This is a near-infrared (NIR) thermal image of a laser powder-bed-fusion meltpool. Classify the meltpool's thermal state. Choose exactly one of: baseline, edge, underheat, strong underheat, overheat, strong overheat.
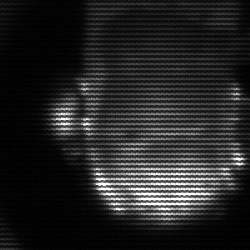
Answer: baseline